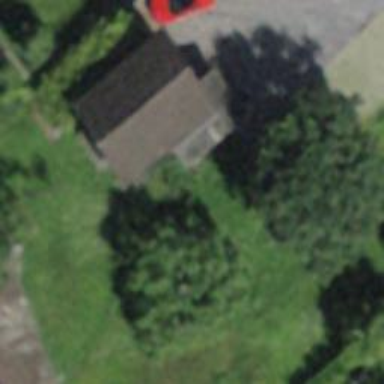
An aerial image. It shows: Hut.